Question: I have the following object consisting of three other objects of type array :

I want to get the text 'samsung' out of that object and the rest of the objects. I have tried using a for in loop but I am getting the keys '0, 1 , 2'.
'''
for(brand in brands){
console.log(brand) // prints out '0, 1 , 2'
}
'''
so I added another nested for in loop, but than I get '0, 0, 0' which are the keys within samsung, and other array objects within the rest of the objects.
What am i missing ?
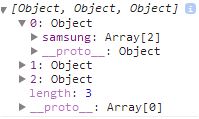
Answer: You can use 'Object.keys(brands[brand])', and, based on your example, you would want 'Object.keys(brands[brand])[0]'